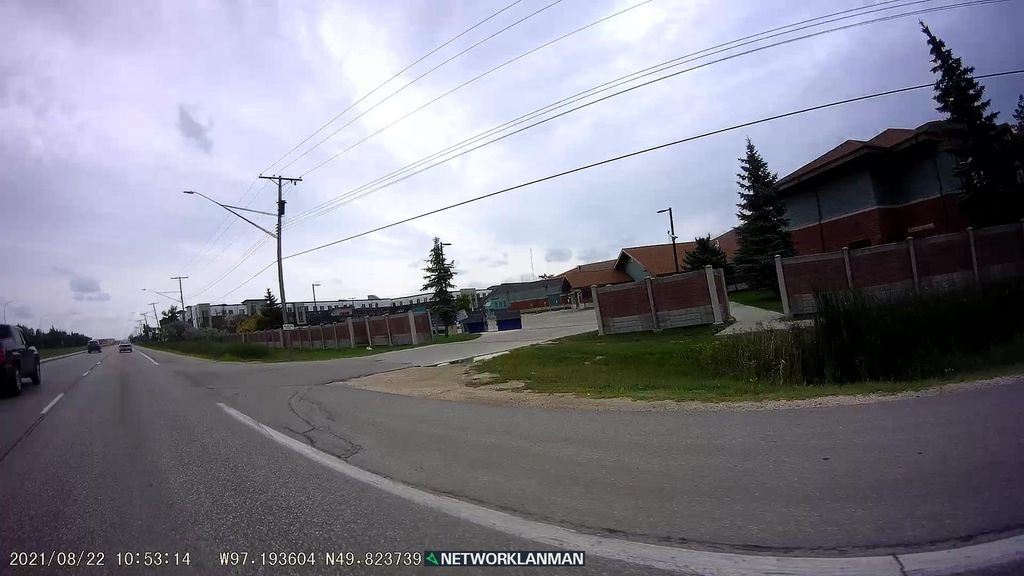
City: winnipeg